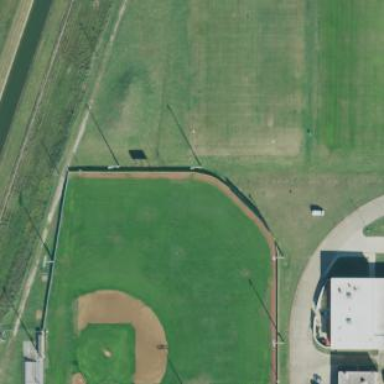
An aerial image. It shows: Baseball pitch for leisure and sports activities.